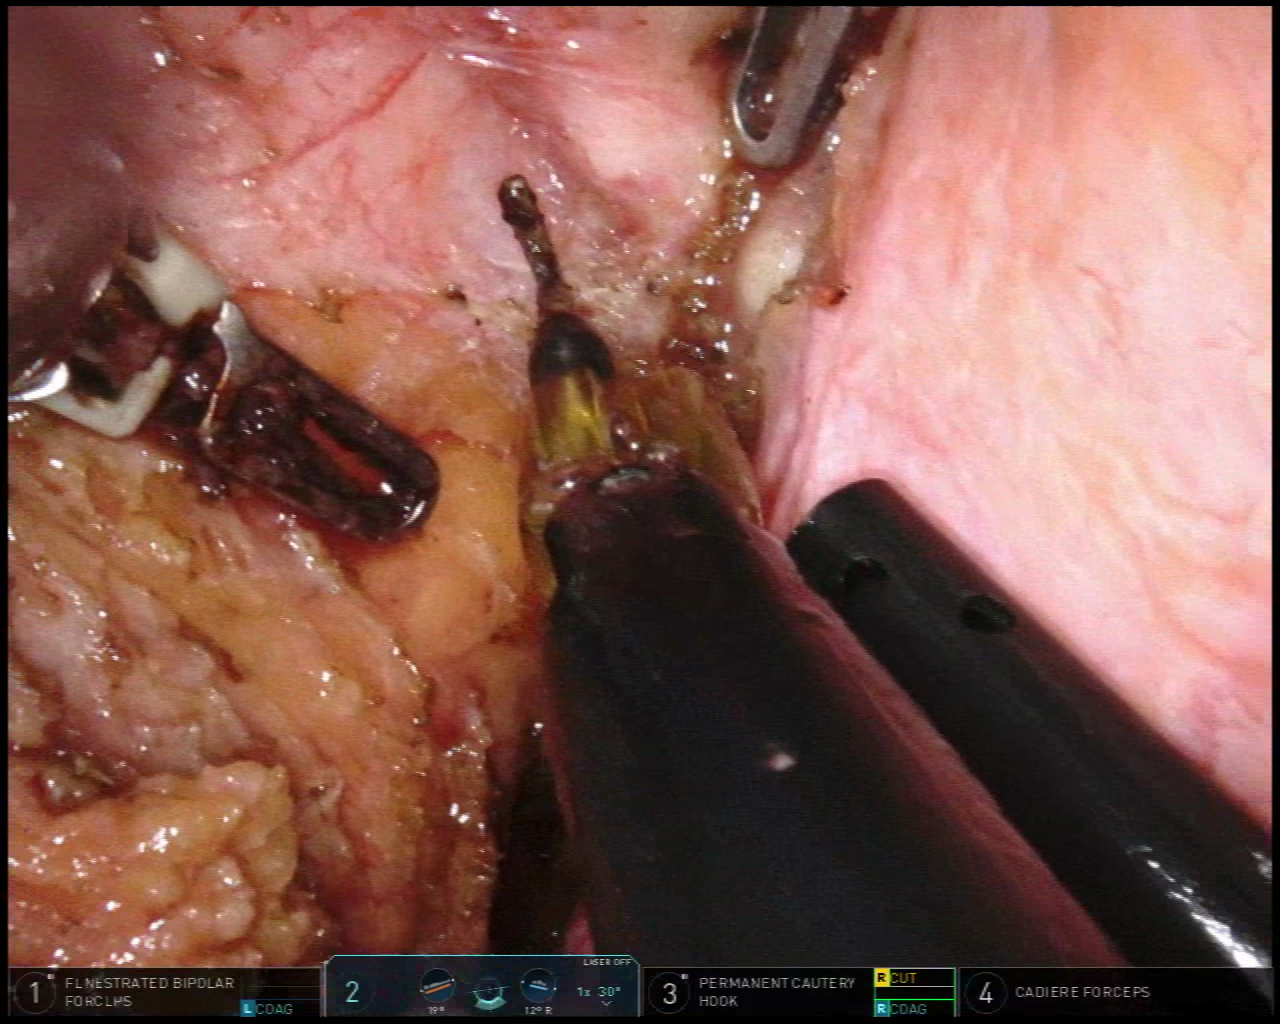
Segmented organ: vesicular_glands
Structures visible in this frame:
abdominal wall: no
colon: no
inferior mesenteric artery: no
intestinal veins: no
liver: no
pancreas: no
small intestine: no
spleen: no
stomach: no
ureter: no
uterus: no
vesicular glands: yes